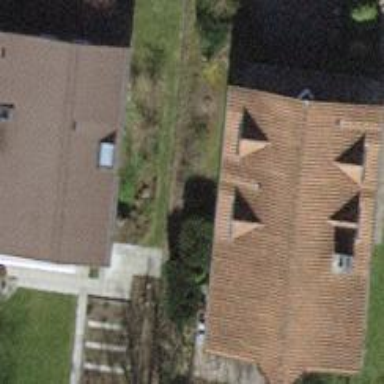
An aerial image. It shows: Building with tile roof.